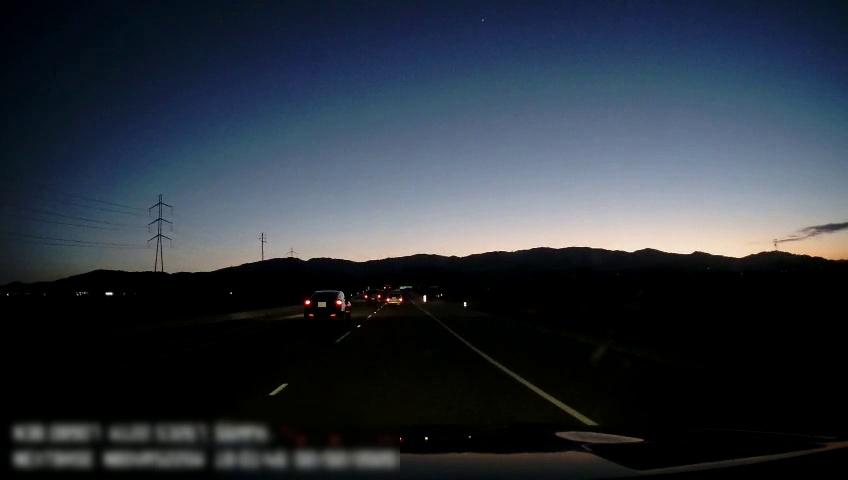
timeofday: Dusk/Dawn/Twilight
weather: Sunny
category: Drivable Space
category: Vehicles | Car
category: Vehicles | Car
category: Vehicles | Car
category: Lanes | Current Lane
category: Lanes | Alternate Lane